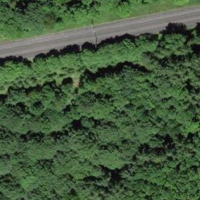
EUNIS habitat code: 41
Species observed at this site:
Nemobius sylvestris